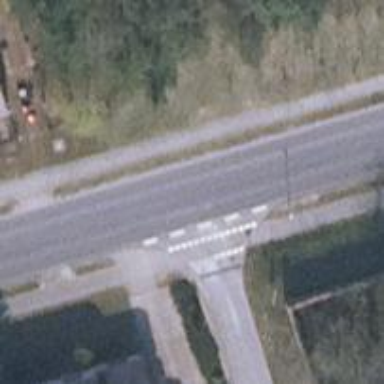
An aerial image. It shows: Secondary road with asphalt surface.